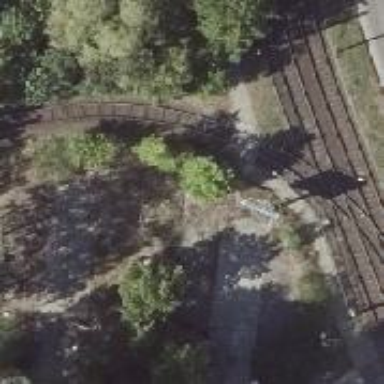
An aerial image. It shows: Tram crossing on the railway.